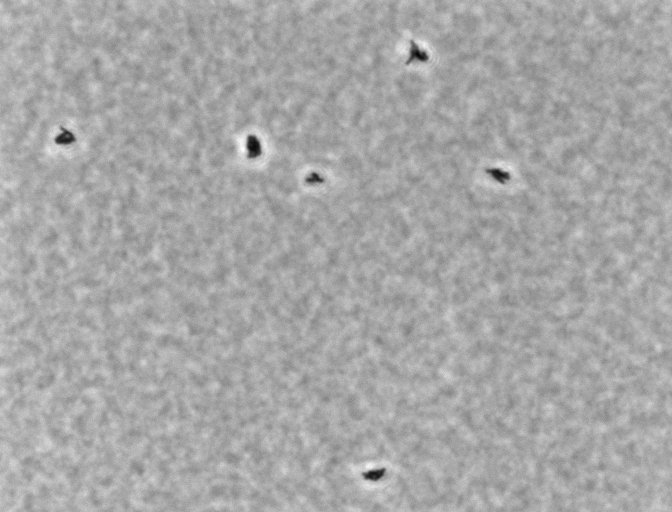
Listeria innocua